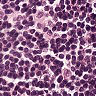
Metastatic tissue present: no